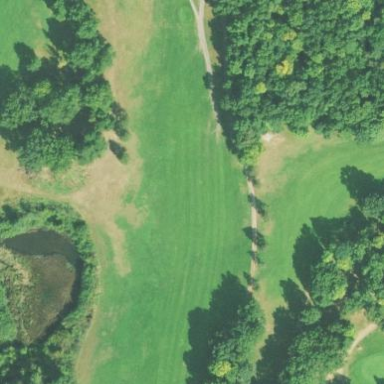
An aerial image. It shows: Golf fairway surrounded by grass.